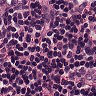
Metastatic tissue present: no